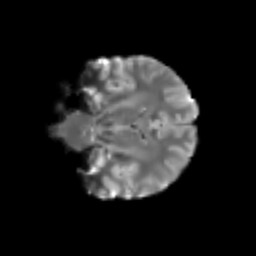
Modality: T2w
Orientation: coronal
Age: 25
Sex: female
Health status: healthy
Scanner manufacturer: siemens
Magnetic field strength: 3 T
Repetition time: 3.6 s
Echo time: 0.0964 s